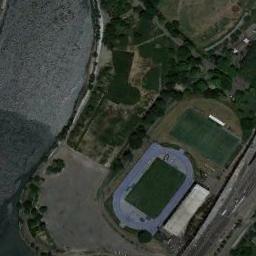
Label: ground_track_field